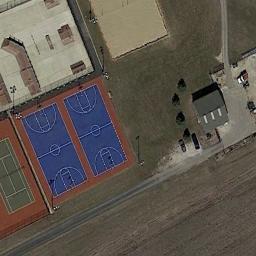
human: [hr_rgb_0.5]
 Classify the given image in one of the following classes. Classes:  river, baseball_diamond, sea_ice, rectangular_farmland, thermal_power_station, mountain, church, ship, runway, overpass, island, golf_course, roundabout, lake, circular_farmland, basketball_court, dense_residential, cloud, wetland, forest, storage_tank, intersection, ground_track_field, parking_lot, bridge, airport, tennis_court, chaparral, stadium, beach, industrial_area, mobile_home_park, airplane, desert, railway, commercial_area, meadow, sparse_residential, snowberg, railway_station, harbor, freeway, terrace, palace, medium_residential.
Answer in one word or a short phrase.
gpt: basketball_court